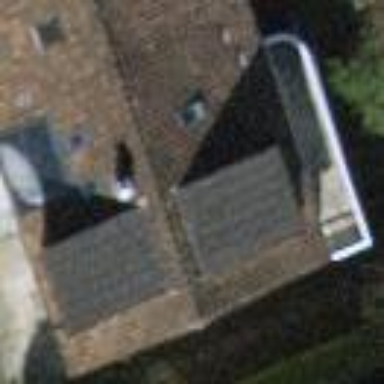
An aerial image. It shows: Building with tile roof.